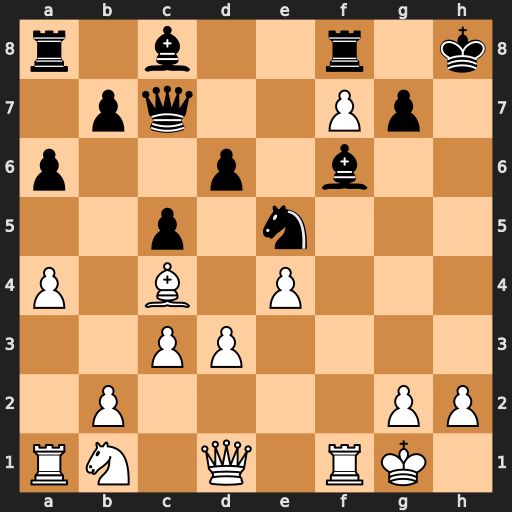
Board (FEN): r1b2r1k/1pq2Pp1/p2p1b2/2p1n3/P1B1P3/2PP4/1P4PP/RN1Q1RK1
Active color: w
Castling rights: -
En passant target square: -
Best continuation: Qh5#